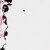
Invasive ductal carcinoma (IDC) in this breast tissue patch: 0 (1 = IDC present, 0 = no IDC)